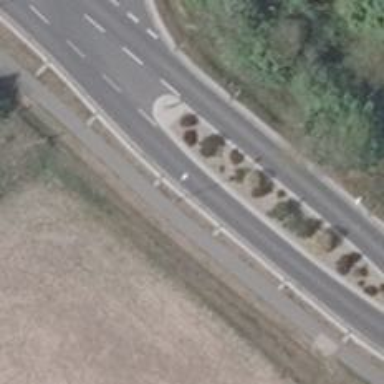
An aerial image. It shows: Chicane for traffic calming.